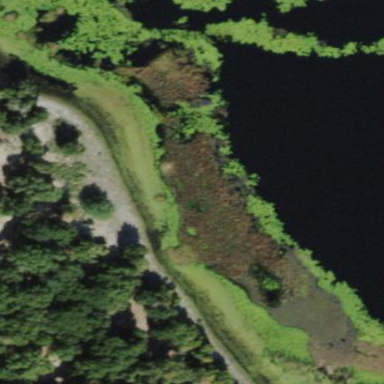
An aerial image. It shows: Marshy wetland area.